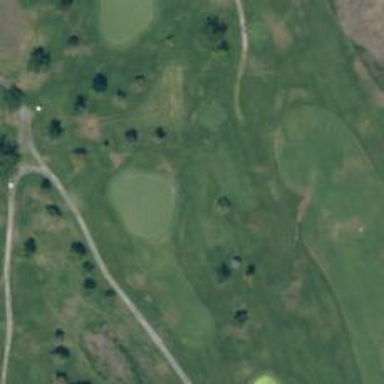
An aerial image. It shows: Golf hole.